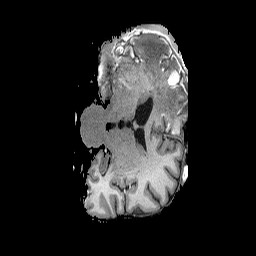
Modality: T1w
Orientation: coronal
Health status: ill